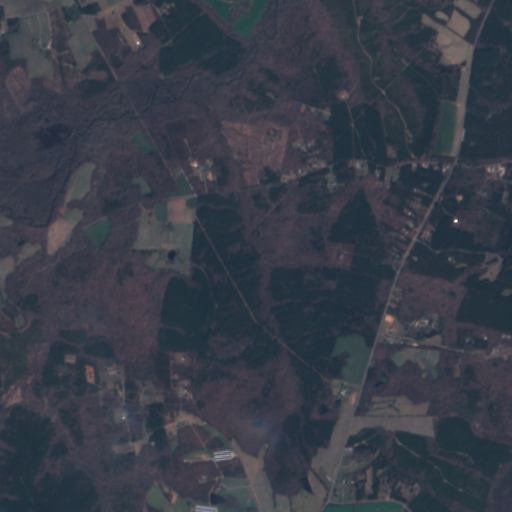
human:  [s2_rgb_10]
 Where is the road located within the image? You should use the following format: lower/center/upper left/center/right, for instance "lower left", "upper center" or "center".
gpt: There is no road in the image.